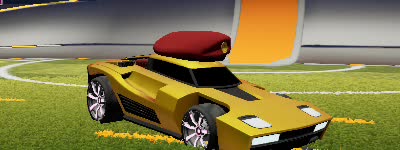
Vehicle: breakout